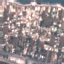
Label: Residential